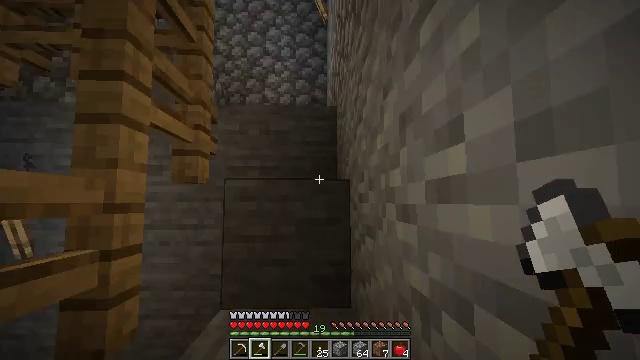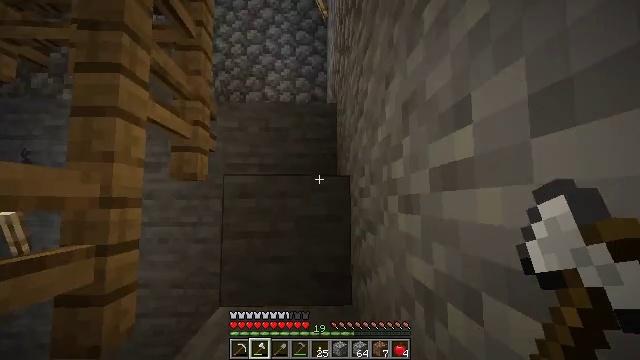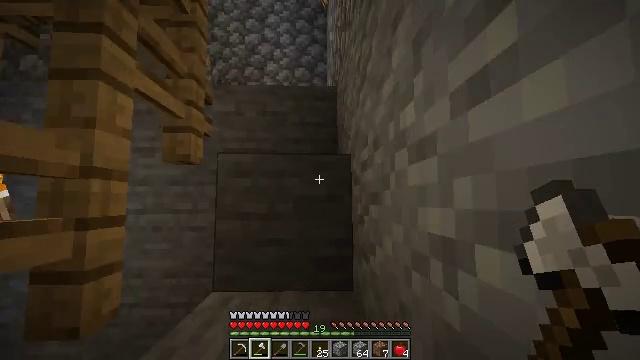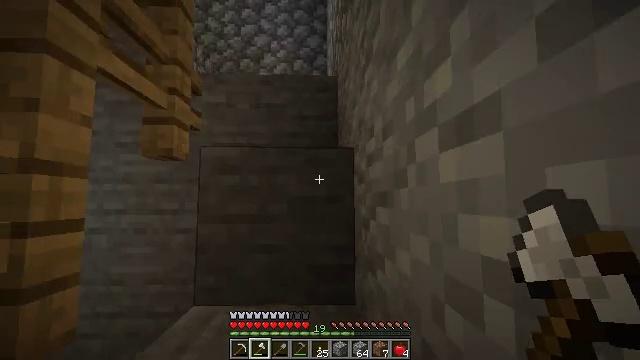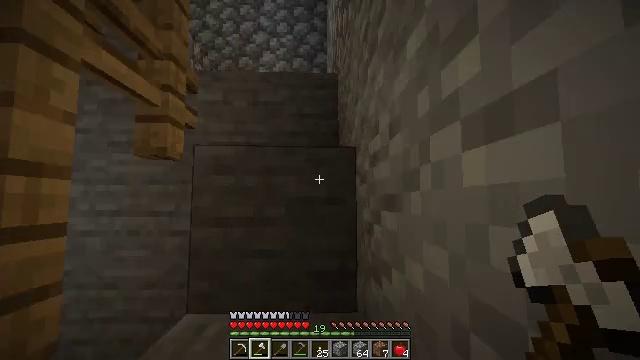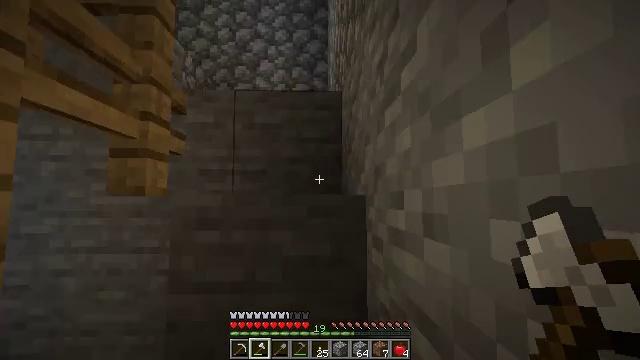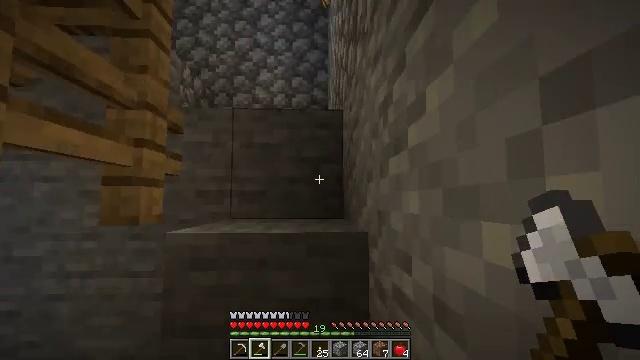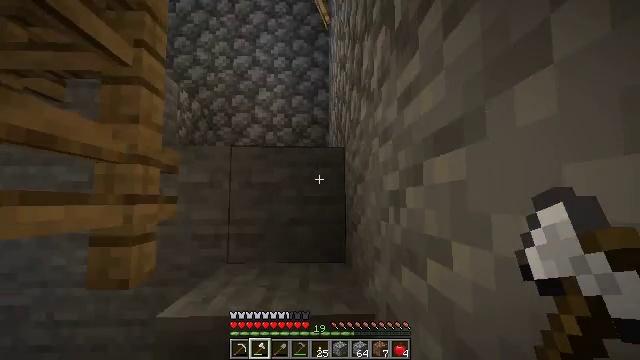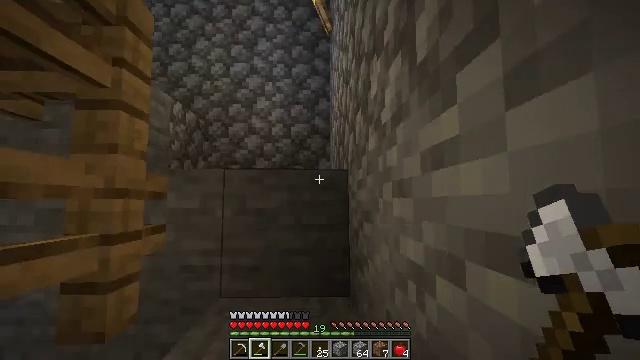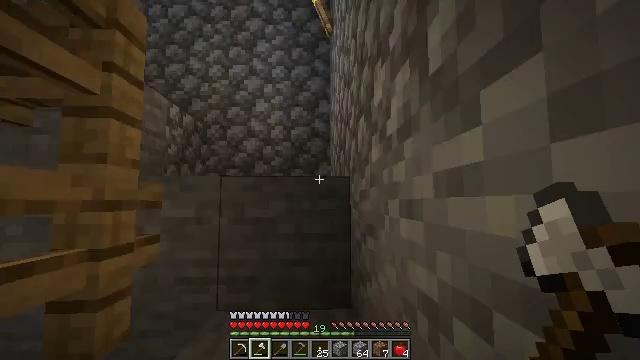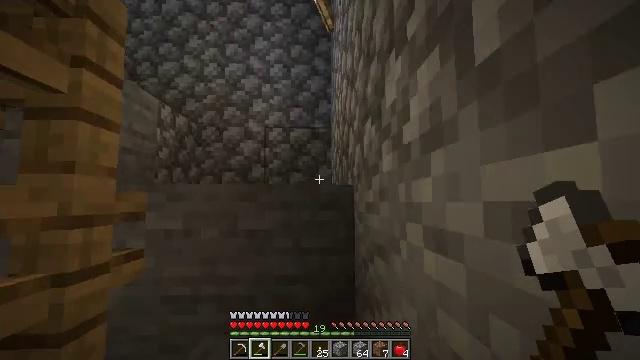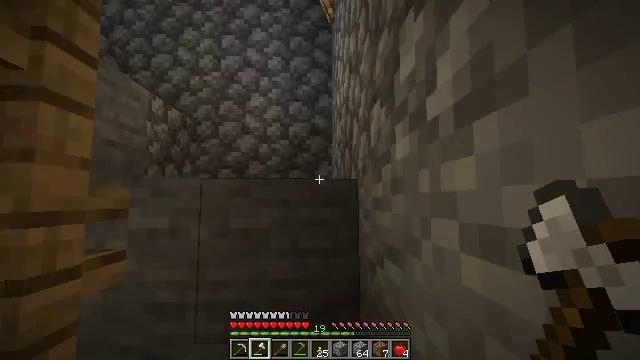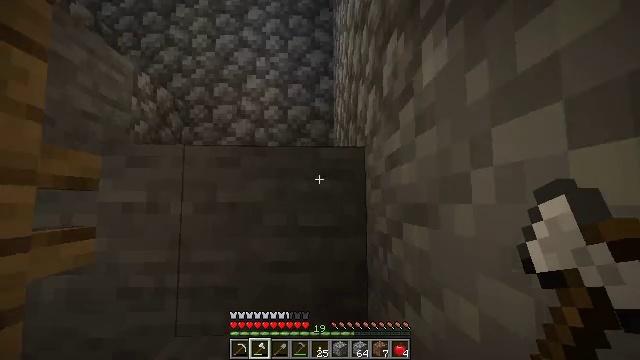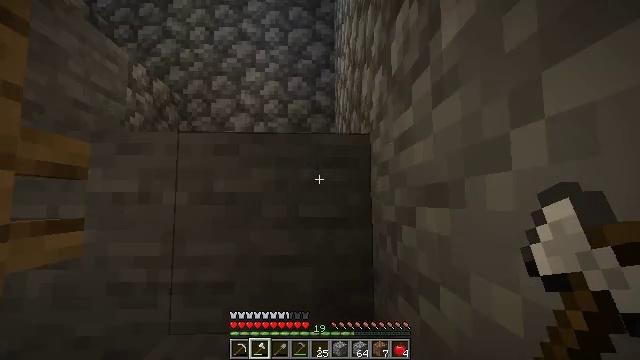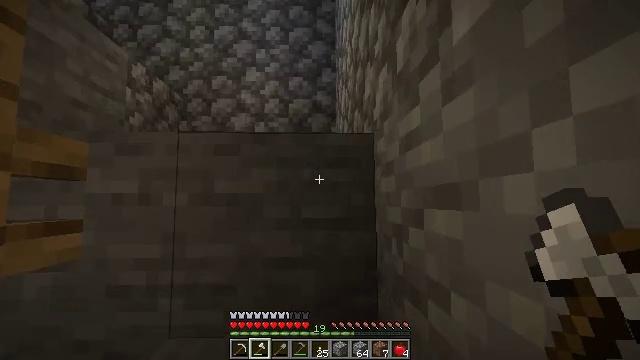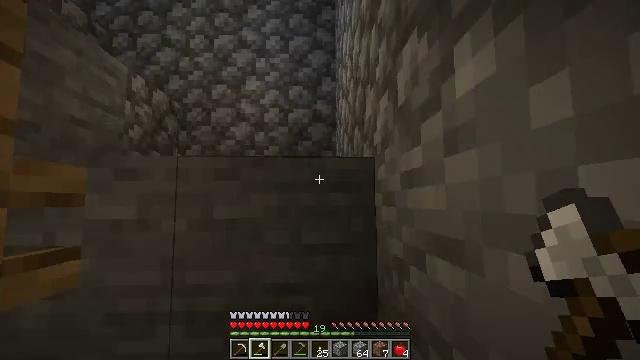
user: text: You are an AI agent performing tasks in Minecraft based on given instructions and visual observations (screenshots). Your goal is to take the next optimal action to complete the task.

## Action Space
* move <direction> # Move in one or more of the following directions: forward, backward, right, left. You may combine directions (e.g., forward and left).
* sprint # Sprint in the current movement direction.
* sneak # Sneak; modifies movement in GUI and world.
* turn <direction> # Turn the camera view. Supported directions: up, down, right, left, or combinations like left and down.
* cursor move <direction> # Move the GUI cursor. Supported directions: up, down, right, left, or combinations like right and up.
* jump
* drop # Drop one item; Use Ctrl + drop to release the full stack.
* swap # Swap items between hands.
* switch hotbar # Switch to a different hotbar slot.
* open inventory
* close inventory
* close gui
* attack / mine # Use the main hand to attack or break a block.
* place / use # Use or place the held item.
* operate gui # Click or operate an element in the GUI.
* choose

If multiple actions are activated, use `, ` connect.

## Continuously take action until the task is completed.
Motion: motion action
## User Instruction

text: Craft the diamond chestplate with diamonds.
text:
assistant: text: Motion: move forward, jump
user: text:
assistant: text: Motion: move forward, jump
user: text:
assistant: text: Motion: move forward
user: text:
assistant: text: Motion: move forward
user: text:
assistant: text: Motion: move forward, jump
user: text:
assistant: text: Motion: move forward, jump
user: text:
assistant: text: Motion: move forward, jump
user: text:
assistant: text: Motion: move forward, jump
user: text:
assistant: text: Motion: move forward
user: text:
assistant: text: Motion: move forward, jump
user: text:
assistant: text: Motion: move forward, jump
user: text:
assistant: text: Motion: move forward, jump
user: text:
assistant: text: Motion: move forward
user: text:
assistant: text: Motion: move forward
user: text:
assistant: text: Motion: move forward, jump
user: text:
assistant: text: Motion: move forward, jump
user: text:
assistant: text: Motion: move forward, jump
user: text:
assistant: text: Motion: move forward
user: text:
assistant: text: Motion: move forward, turn left
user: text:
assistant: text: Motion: move forward, turn left, jump
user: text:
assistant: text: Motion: move forward, turn left, jump
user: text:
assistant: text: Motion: move forward, turn left, jump
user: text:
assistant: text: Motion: move forward, turn left, jump
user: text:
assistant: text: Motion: move forward, turn left
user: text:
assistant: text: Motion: move forward, turn left
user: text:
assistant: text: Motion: move forward, turn left, jump
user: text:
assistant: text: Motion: move forward, turn left, jump
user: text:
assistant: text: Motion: move forward, turn left, jump
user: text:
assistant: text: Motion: move forward, turn left
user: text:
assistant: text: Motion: move forward, turn left